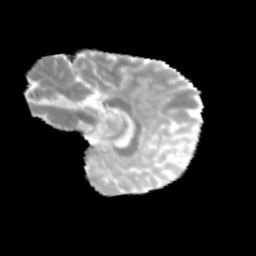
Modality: MD
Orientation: sagittal
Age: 11
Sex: male
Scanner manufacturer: siemens
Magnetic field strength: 3 T
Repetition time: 3.8 s
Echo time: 0.07 s